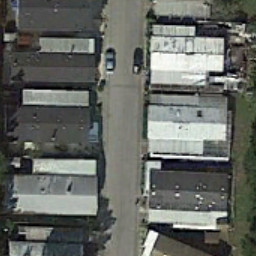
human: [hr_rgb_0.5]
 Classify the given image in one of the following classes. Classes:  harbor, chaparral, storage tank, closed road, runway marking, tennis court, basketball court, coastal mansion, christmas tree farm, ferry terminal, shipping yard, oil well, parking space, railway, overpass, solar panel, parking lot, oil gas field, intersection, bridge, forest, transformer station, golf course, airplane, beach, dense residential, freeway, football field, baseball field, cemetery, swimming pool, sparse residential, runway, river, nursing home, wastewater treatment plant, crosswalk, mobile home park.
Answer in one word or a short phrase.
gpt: mobile home park